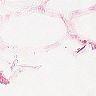
Metastatic tissue present: no